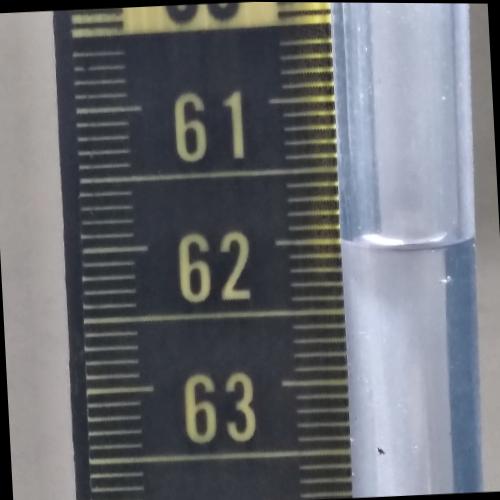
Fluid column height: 62.0 cm